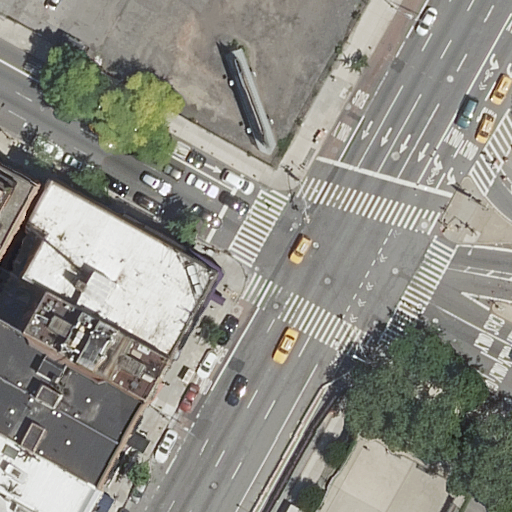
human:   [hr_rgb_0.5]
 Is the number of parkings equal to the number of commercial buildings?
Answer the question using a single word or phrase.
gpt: no

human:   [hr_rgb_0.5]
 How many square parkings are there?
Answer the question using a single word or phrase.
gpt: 0

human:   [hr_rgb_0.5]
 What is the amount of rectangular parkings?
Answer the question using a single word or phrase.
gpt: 2

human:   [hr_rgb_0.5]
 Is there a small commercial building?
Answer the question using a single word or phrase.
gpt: no

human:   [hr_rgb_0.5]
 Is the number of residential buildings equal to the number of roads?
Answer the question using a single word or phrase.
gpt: no

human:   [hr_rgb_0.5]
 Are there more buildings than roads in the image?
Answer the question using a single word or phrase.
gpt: no

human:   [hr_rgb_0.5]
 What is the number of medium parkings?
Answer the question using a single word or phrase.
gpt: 0

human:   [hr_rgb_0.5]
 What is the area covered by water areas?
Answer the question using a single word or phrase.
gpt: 0m2

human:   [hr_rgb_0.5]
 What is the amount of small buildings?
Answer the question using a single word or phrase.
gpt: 1

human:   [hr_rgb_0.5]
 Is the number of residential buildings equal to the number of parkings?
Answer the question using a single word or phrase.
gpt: no

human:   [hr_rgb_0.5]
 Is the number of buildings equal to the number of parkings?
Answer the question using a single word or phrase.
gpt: no

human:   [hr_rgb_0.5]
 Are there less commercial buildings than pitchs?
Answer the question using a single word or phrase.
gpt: yes

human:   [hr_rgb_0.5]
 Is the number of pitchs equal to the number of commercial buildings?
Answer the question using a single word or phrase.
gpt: no

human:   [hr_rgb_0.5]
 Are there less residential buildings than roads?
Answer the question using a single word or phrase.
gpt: yes

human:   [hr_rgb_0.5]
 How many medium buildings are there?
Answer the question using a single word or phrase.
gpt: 3

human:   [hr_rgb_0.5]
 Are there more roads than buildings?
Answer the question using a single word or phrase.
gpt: yes

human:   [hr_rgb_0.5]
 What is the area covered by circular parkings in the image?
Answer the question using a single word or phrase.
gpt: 0m2

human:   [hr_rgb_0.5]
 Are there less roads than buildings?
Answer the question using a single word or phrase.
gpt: no

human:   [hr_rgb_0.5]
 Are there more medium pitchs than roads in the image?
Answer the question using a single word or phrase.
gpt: no

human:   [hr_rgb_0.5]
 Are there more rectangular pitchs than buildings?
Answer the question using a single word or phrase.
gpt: no

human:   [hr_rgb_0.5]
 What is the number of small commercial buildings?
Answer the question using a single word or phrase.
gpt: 0

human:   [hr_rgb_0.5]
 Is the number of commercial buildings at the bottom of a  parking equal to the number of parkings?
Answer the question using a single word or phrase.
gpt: no

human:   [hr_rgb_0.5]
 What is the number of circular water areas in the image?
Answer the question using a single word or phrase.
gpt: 0

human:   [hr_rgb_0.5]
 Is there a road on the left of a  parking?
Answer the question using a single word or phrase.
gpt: no

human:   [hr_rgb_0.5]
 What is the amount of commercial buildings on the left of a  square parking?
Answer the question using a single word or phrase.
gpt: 0

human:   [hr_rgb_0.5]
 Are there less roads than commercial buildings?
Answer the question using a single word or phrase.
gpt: no

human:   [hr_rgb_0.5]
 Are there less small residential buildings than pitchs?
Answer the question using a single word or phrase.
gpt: no

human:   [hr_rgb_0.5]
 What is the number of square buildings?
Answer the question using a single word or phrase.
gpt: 0

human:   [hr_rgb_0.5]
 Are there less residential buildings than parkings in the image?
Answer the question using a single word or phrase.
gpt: no

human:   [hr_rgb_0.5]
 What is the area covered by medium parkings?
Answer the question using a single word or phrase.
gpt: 0m2

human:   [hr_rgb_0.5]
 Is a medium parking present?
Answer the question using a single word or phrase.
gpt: no

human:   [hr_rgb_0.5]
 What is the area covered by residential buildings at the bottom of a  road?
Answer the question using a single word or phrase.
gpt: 2568m2

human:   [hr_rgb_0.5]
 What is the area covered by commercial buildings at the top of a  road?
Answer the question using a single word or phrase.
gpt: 0m2

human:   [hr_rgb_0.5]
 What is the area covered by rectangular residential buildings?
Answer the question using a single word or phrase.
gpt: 302m2

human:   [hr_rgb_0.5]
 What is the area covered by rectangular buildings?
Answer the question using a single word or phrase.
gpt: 302m2

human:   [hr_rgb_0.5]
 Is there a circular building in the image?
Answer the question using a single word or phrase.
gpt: no